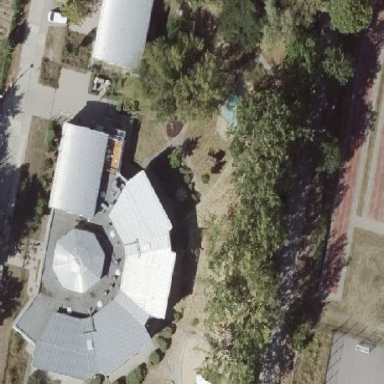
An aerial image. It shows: Kindergarten.